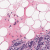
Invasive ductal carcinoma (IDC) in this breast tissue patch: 0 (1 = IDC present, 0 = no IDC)